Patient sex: F
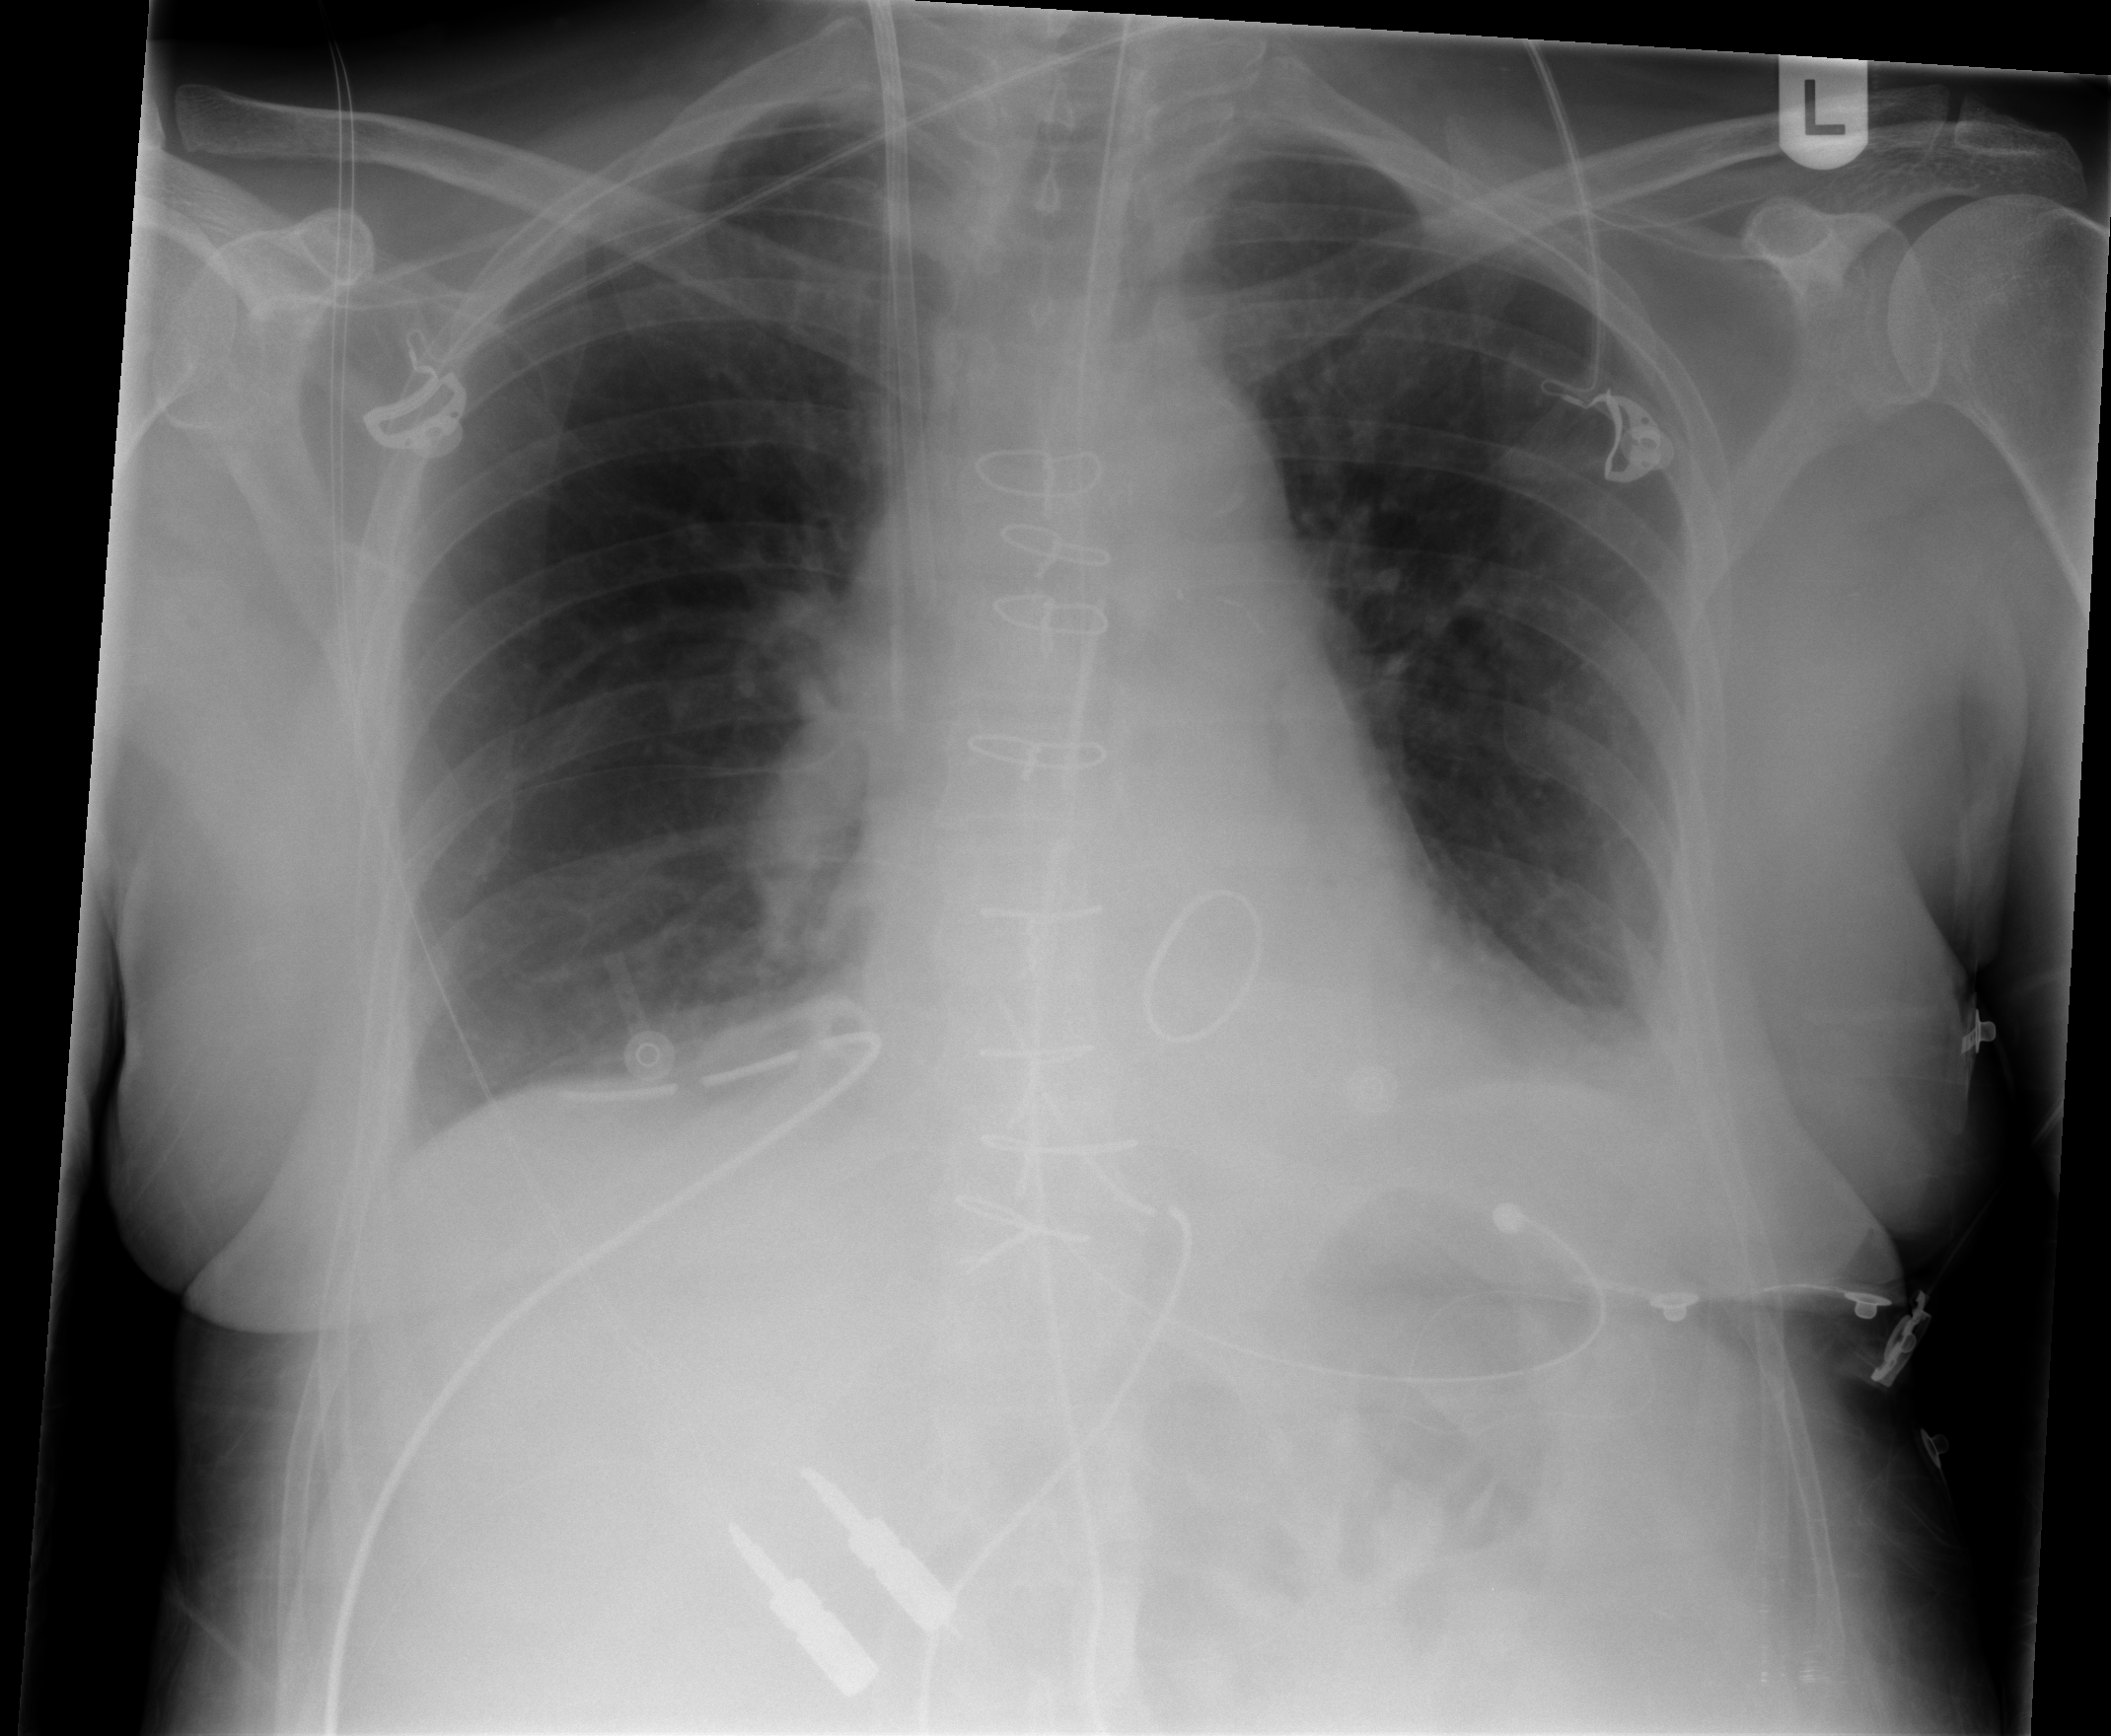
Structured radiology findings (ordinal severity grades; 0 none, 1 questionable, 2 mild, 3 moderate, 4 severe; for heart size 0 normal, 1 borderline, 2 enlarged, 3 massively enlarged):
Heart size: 1
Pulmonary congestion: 1
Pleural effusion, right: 1
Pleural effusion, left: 2
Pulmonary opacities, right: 0
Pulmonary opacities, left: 0
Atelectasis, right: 0
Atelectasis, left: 2